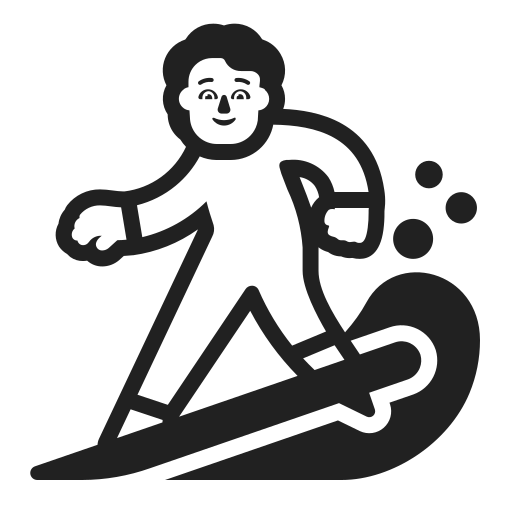
person surfing high contrast default